Question: Once you d3.layout.force()....start() a force layout simulation in D3, it keeps on going with also an active event.
I want to set a timeout of 5 seconds to let the graph force layout simulation take shape and stop ( calling .stop() or alpha(0). This works to stop, but as soon as I drag a node the simulation starts again.
The following code, also on easily testable from <URL>, shows at the that the will be issued and the simulation immediately stops, but as soon as you any node, the simulation starts again. I think this is hardcoded in the force-drag. Is there a way to disable/unregister this ?
'''
var svgContainer = d3.select("#svgContainer");
var element0a = svgContainer.append("g").attr("class","node").attr("transform","translate(100,100)");
var element0b = element0a.append("rect").attr("x",0).attr("y",0).attr("width",20).attr("height",10).attr("fill","red");
var element1a = svgContainer.append("g").attr("class","node").attr("transform","translate(100,200)");
var element1b = element1a.append("rect").attr("x",0).attr("y",0).attr("width",20).attr("height",10).attr("fill","green");
var element2a = svgContainer.append("g").attr("class","node").attr("transform","translate(100,300)");
var element2b = element2a.append("rect").attr("x",0).attr("y",0).attr("width",20).attr("height",10).attr("fill","blue");
var nodeArray = new Array();
nodeArray[0] = { id : "000", label : "label 000", ui : element0a };
nodeArray[1] = { id : "001", label : "label 001", ui : element1a };
nodeArray[2] = { id : "002", label : "label 002", ui : element2a };
var linkArray = new Array();
var force = self.force = d3.layout.force()
.nodes(nodeArray)
.links(linkArray)
.gravity(.05)
.distance(80)
.charge(-100)
.size([600, 600])
.start();
var node = svgContainer.selectAll("g.node")
.data(nodeArray)
.call(force.drag);
force.on("tick", function() {
node.attr("transform", function(d) {return "translate(" + d.x + "," + d.y + ")";});
});
// HERE !!!! Without the stop() the simulation goes fine. With the stop() the simulation will immediately stop, but will continue as soon as you drap something. I want the simulation to never start again.
force.stop();
'''
This is a screenshot of the example:

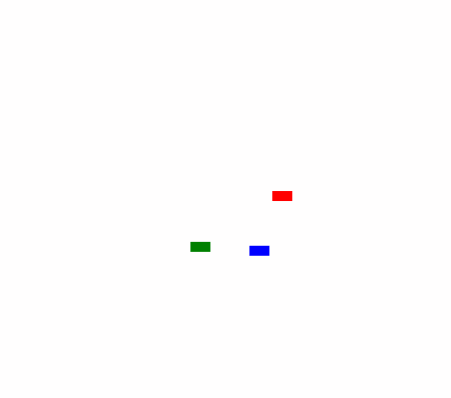
Answer: The simulation is restarted in the function that is called when a node is dragged internally. You can however overwrite this behaviour. The event name is "drag.force" and you can access it through 'force.drag'. Instead of the usual behaviour, you can modify the coordinates directly without restarting the simulation like this:
'''
var node...
.call(force.drag().on("drag.force", function() {
d3.select(this).attr("transform", "translate(" + d3.event.x + "," + d3.event.y + ")");
}));
'''
This corresponds to the normal drag behavior. Before you do this, it is advisable to stop the simulation to prevent the drag event and force ticks from interfering. Simply call 'force.stop()' at the beginning of your modified event handler.
Finally you'll need to reset the origin for the drag events, otherwise you'll notice that dragged elements "jump" back to their original position when you drag them again. This is done in similar fashion to modifying the event handler. You simply get the current translation and return the coordinates in the expected format.
'''
var node...
.call(force.drag().origin(function() {
var t = d3.transform(d3.select(this).attr("transform")).translate;
return {x: t[0], y: t[1]};
}));
'''
The complete code is in the updated jsfiddle <URL>.